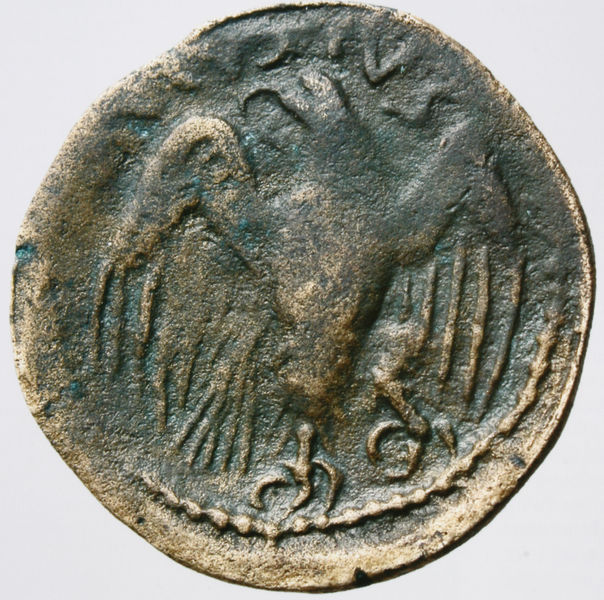
Titel: Quadrans des Augustus
Standort: Tübingen.
Institution: Institut für Klassische Archäologie
Schlagwörter: adler, dunkel, flügel, kopf, körper, vogel, grün, hell, profil, alt, federn, gefieder, silber, signatur, auge, gold, reich, tanzen, kreis, rund, beine, relief, füße, schrift, schnabel, rand, inschrift, metall, bronze, schriftzeichen, revers, abstrahiert, foto, messing, offen, antike, strahlen, geld, scheibe, kupfer, text, buchstaben, beschriftung, stempel, krallen, gravur, rom, wappen, antik, mittelalter, geier, greif, schwingen, kralle, medaille, geschliffen, römisch, prägung, münze, latein, archäologie, ausgrabung, patina, altertum, abgewetzt, gebraucht, heraldik, adlerkopf, fund, fundstück, reichsadler, archäologisch, grünspan, mesing, numismatik, avers, währung, abgenutzt, erhaltung, berlen, rechtsgewendet, spuitze flügel, oxidation, gepräögt, grünspat